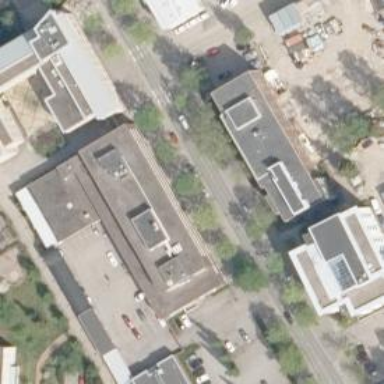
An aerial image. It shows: Government office.